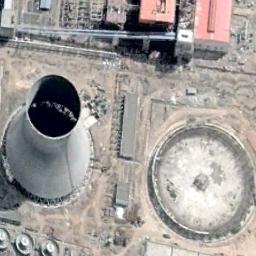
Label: thermal_power_station